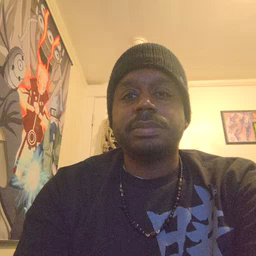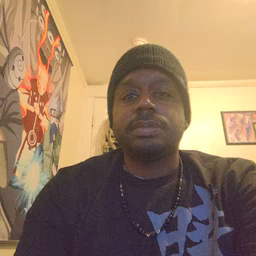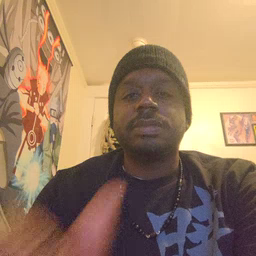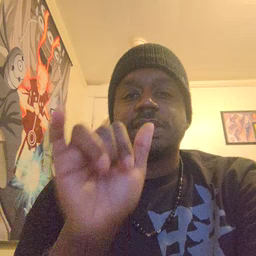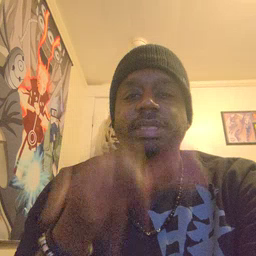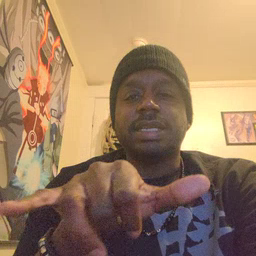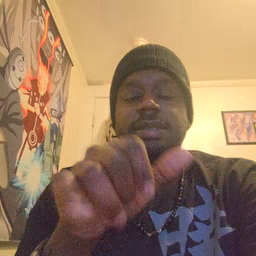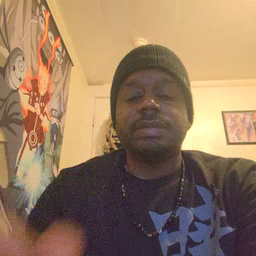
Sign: stay